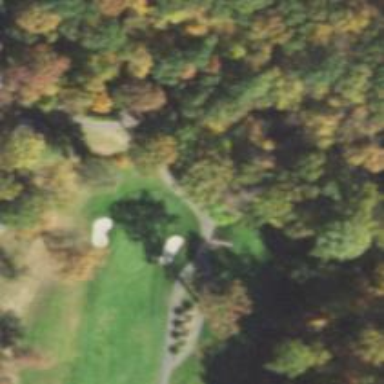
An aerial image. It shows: Path used for both walking and golf.